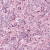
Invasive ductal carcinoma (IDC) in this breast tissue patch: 1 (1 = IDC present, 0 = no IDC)